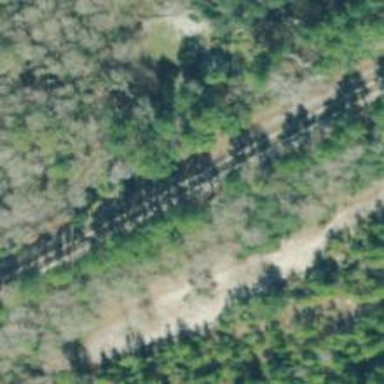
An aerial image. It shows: Railway track.